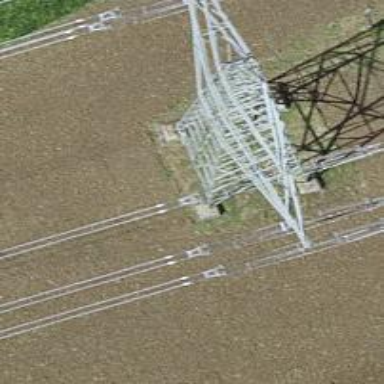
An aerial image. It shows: Towering power structure.